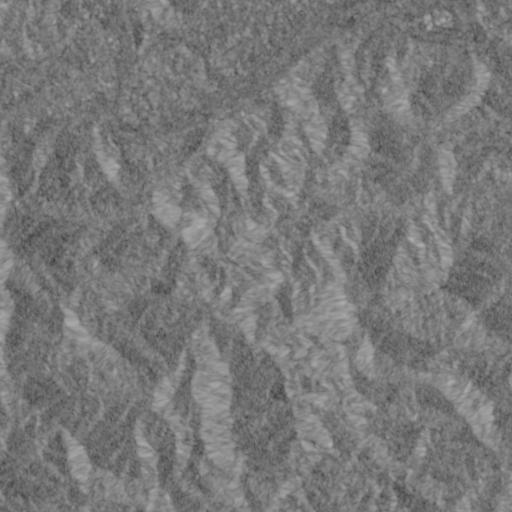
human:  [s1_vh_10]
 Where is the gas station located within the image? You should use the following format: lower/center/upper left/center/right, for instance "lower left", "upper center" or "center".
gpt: The gas station is located in the upper left of the image.
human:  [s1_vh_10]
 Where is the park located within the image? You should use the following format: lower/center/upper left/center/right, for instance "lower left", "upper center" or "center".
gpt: The park is located in the upper left of the image.
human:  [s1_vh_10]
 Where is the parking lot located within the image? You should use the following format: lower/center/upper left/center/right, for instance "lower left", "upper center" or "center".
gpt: The parking lot is located in the upper center of the image.
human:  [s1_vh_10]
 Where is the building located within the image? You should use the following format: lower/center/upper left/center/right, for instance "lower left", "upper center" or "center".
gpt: There is no building in the image.

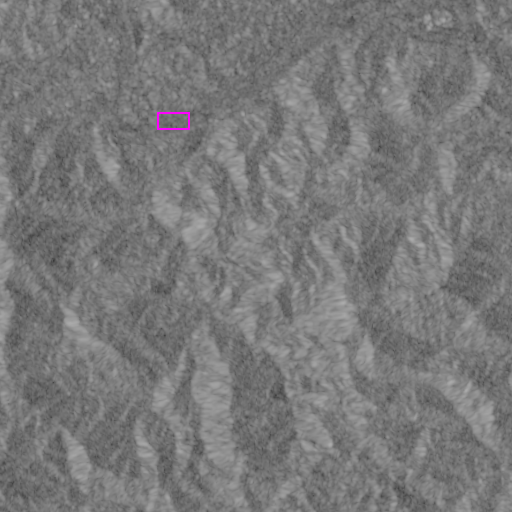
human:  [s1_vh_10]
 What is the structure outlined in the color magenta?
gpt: The structure outlined in magenta is a park.
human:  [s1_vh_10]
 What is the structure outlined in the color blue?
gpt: There is no blue outline.